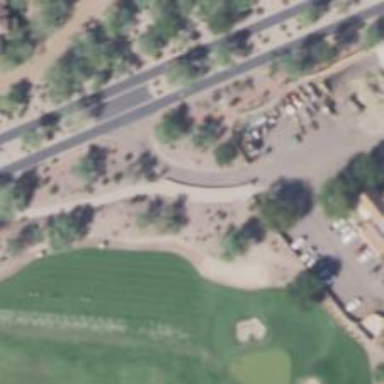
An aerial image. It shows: Service road designated as golf cart path.